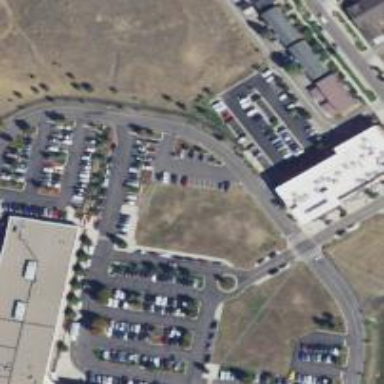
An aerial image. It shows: Clinic.